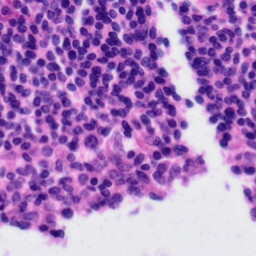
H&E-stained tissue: Tonsil